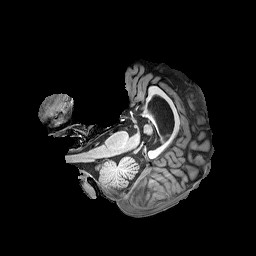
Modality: T1w
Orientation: axial
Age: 71
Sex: male
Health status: healthy